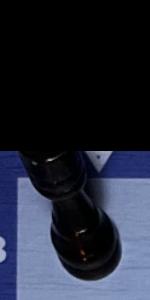
Label: Rook_Black